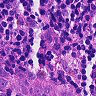
Metastatic tissue present: no